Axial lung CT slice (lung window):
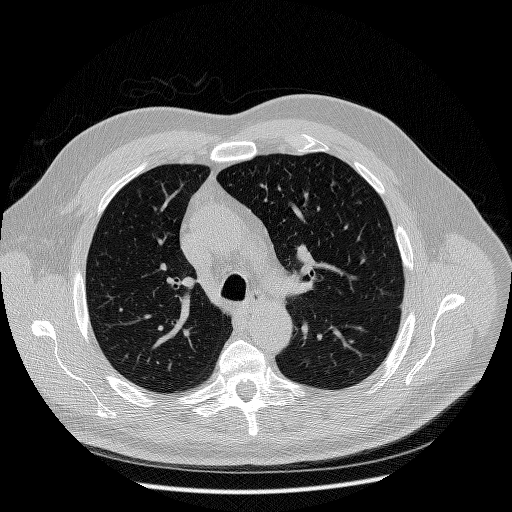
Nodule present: no